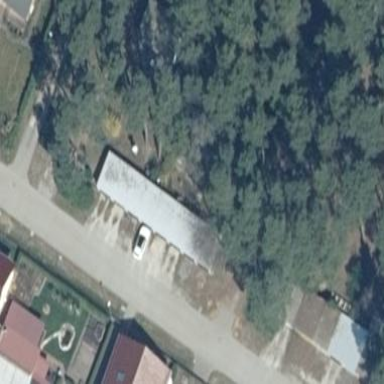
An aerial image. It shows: Row of garages with flat grey roofs.